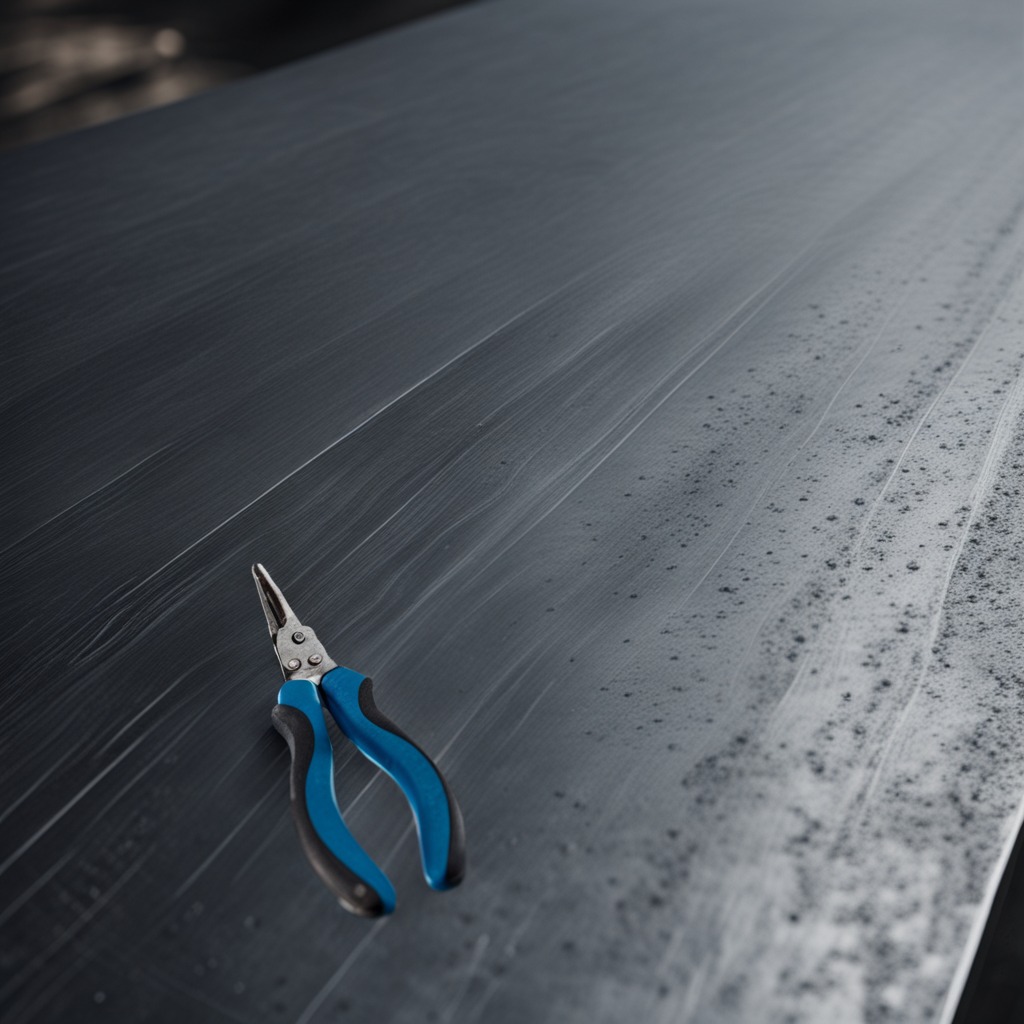
A plier is lying on a cold steel table in a mining workshop.